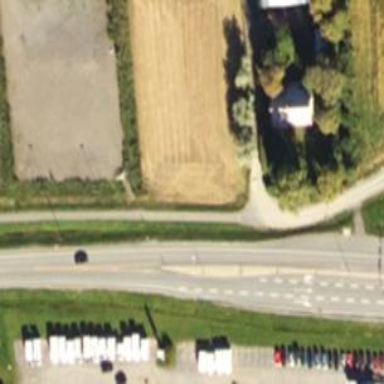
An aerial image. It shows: Asphalt cycleway track.